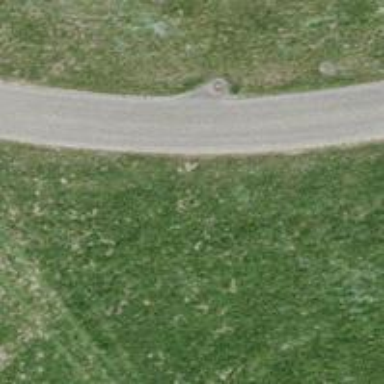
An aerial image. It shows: Unclassified road.